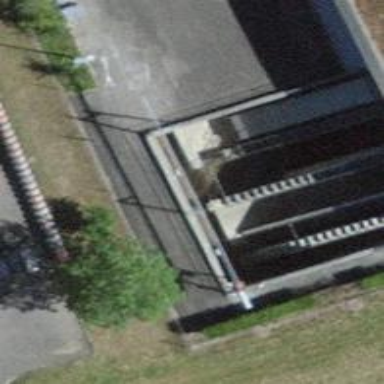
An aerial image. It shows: Drain carrying wastewater.